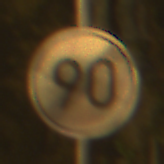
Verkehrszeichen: EndeGeschwindigkeit90
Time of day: Night
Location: Outdoor (Urban)
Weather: Clear
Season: NotSpecified
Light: Artificial